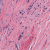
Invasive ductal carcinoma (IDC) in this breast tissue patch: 0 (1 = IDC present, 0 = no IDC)